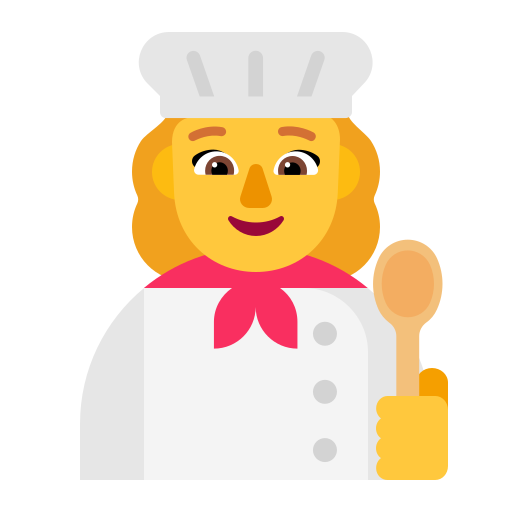
woman cook flat default